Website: apple
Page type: review-order
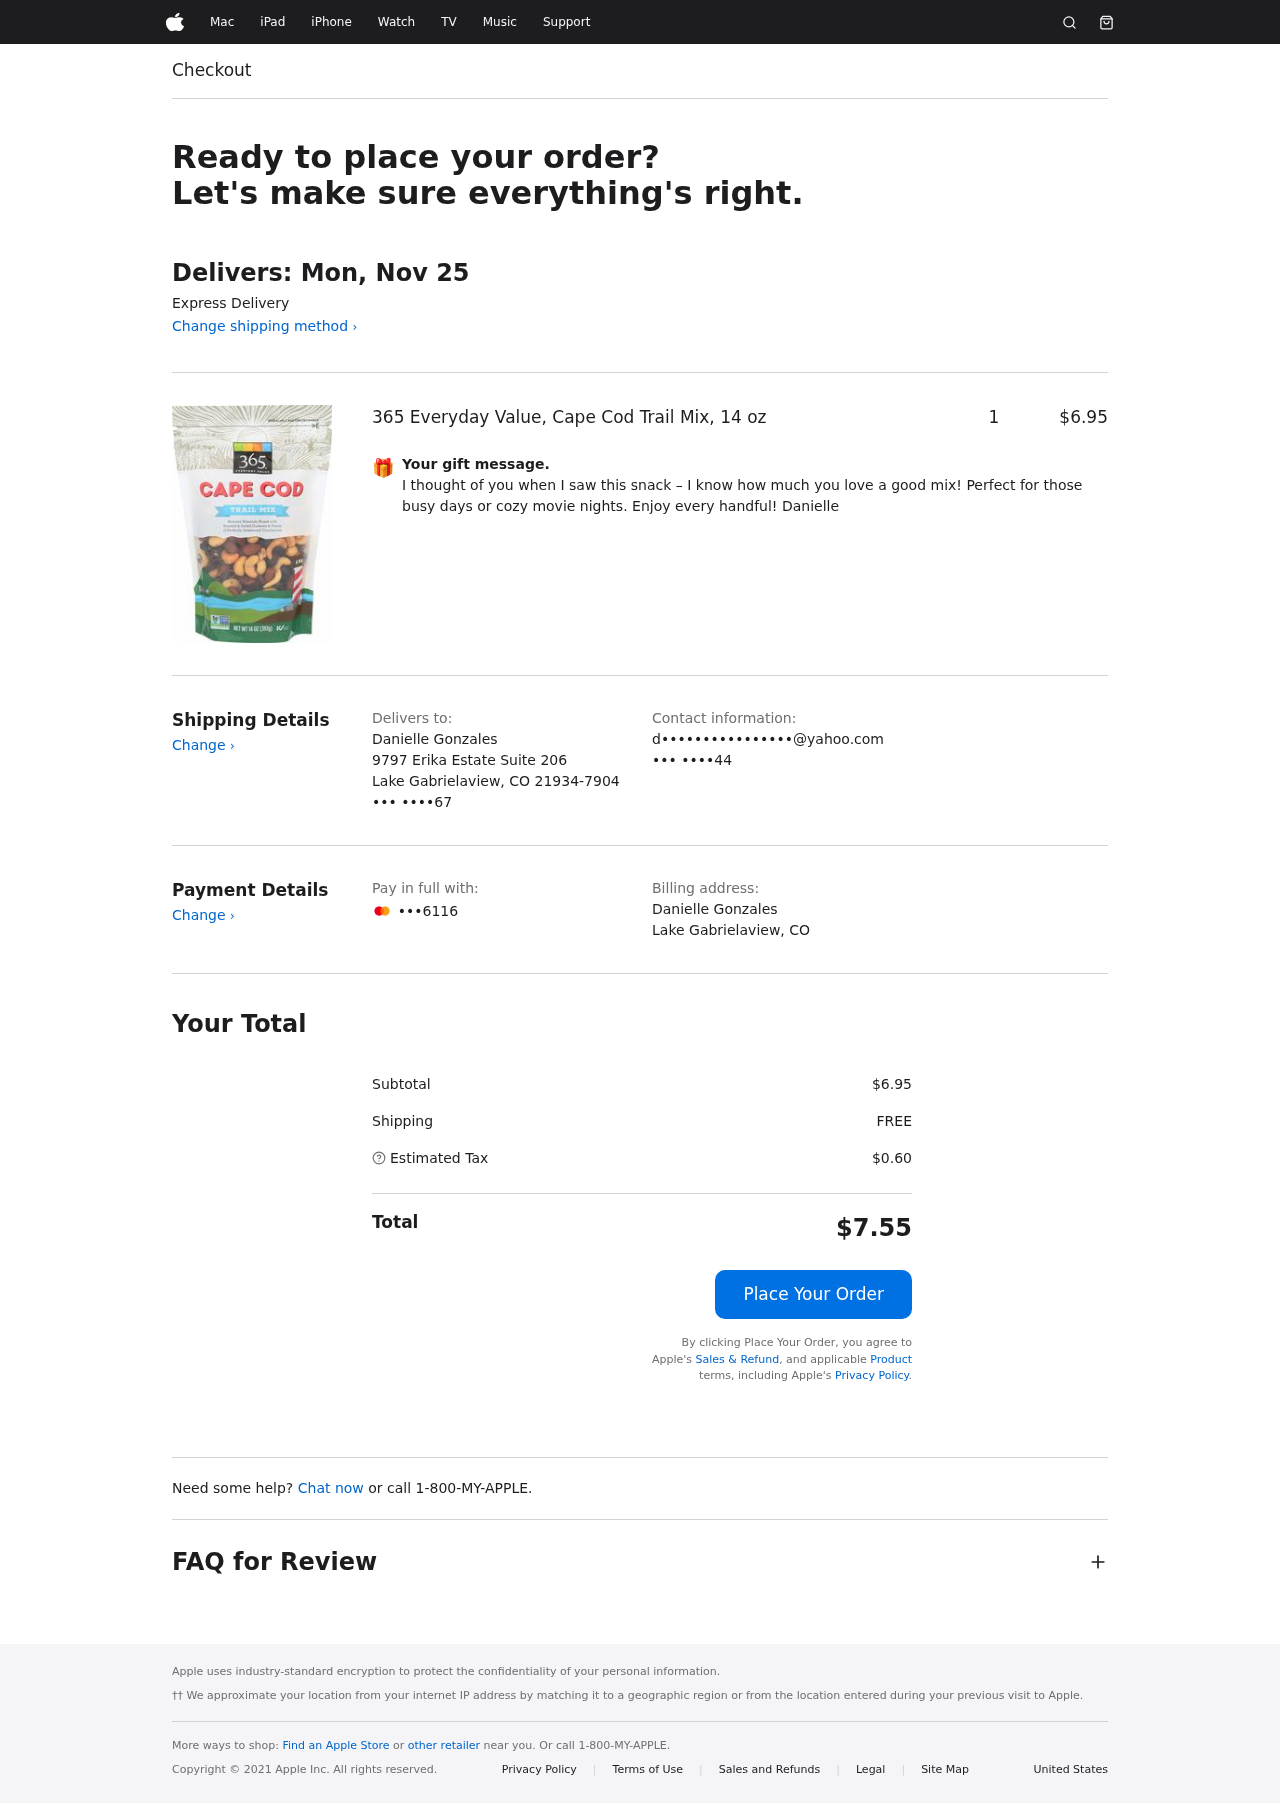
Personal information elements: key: PII_CARD_LAST4
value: •••6116
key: PII_CITY
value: Lake Gabrielaview
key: PII_EMAIL
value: d••••••••••••••••@yahoo.com
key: PII_FULLNAME
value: Danielle Gonzales
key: PII_GIFT_MESSAGE
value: I thought of you when I saw this snack – I know how much you love a good mix! Perfect for those busy days or cozy movie nights. Enjoy every handful! Danielle
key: PII_PHONE
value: ••• ••••67
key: PII_PHONE_ALT
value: ••• ••••44
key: PII_POSTCODE_FULL
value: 21934-7904
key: PII_STATE_ABBR
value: CO
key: PII_STREET
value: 9797 Erika Estate Suite 206
Product elements: key: PRODUCT1_NAME
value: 365 Everyday Value, Cape Cod Trail Mix, 14 oz
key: PRODUCT1_PRICE
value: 6.95
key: PRODUCT1_QUANTITY
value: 1
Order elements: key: ORDER_DELIVERY_DATE
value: Delivers: Mon, Nov 25
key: ORDER_SUBTOTAL
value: $6.95
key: ORDER_SHIPPING_COST
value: FREE
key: ORDER_TAX
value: $0.60
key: ORDER_TOTAL
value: $7.55